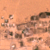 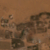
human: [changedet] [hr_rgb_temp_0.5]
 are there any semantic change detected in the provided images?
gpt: Everything remains the same.